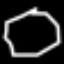
Label: octagon